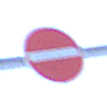
Verkehrszeichen: VerbotDerEinfahrt
Umgebung: Outdoor, Nature
Tageszeit: Midday
Wetter: Overcast
Licht: Natural
Jahreszeit: Winter
Kontrast: LowContrast